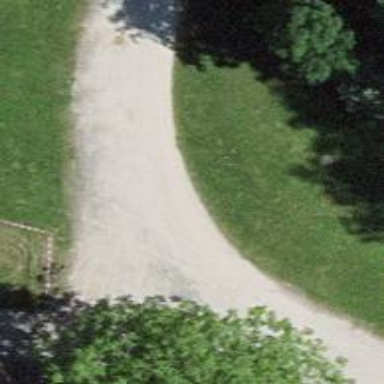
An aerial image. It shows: Footway with fine gravel surface.